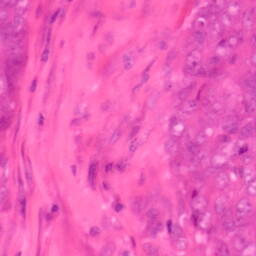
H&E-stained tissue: Colon